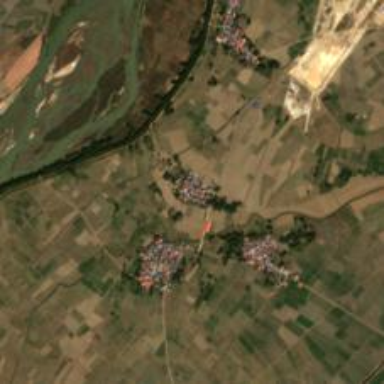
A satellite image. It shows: Village.